Question: The buttons on my jqGrid won't show (back, forward, first page, last page, search, etc...).
Image:

Code:
'''
<h3><?php echo $title?></h3>
<?php $lastbids = SchedulesData::GetLatestBids(); print_r($lastbids);?>
<link rel="stylesheet" type="text/css" media="screen" href="website/lib/js/jqgrid/css/ui.jqgrid.css" />
<script src="website/lib/js/jqgrid/js/i18n/grid.locale-en.js" type="text/javascript"></script>
<script src="website/lib/js/jqgrid/js/jquery.jqGrid.min.js" type="text/javascript"></script>
<table id="grid"></table>
<div id="pager"></div>
<br />
<script type="text/javascript">
$("#grid").jqGrid({
url: 'website/schedules/schedulegrid',
datatype: 'json',
mtype: 'GET',
colNames: ['Code', 'Flight Num', 'Departure', 'Arrival', 'Aircraft', 'Distance', 'Route',
'Bid'],
colModel : [
{index: 'code', name : 'code', width: 40, sortable : true, align: 'center', search: 'true', searchoptions:{sopt:['eq','ne']}},
{index: 'flightnum', name : 'flightnum', width: 65, sortable : true, align: 'center', searchoptions:{sopt:['eq','ne']}},
{index: 'depicao', name : 'depicao', width: 60, sortable : true, align: 'center',searchoptions:{sopt:['eq','ne']}},
{index: 'arricao', name : 'arricao', width: 60, sortable : true, align: 'center',searchoptions:{sopt:['eq','ne']}},
{index: 'a.name', name : 'aircraft', width: 100, sortable : true, align: 'center',searchoptions:{sopt:['in']}},
{index: 'distance', name : 'distance', width: 100, sortable : true, align: 'center', searchoptions:{sopt:['lt','le','gt','ge']}},
{index: 'route', name : 'route', width: 100, sortable : true, align: 'center',searchoptions:{sopt:['in']}},
{index: '', name : '', width: 100, sortable : true, align: 'center', search: false}
],
pager: '#pager', rowNum: 25,
sortname: 'flightnum', sortorder: 'asc',
viewrecords: true, autowidth: true,
height: '100%'
});
jQuery("#grid").jqGrid('navGrid','#pager',
{edit:false,add:false,del:false,search:true,refresh:true},
{}, // edit
{}, // add
{}, //del
{multipleSearch:true} // search options
);
function showroute(schedule_id)
{
$('#jqmdialog').jqm({
ajax:'website/schedules/viewmap?type=schedule&id='+schedule_id
}).jqmShow();
}
function addbid(id)
{
$.post("http://website/schedules/addbid", { id: id },
function()
{
$("#grid").trigger("reloadGrid");
}
);
}
function removebid(id)
{
$.post("http://website/schedules/removebid", { id: id },
function()
{
$("#grid").trigger("reloadGrid");
}
);
}
</script>
'''
I looked at some other posts on stack overflow, but none of them seemed to work for me. How can I get the buttons to show up?
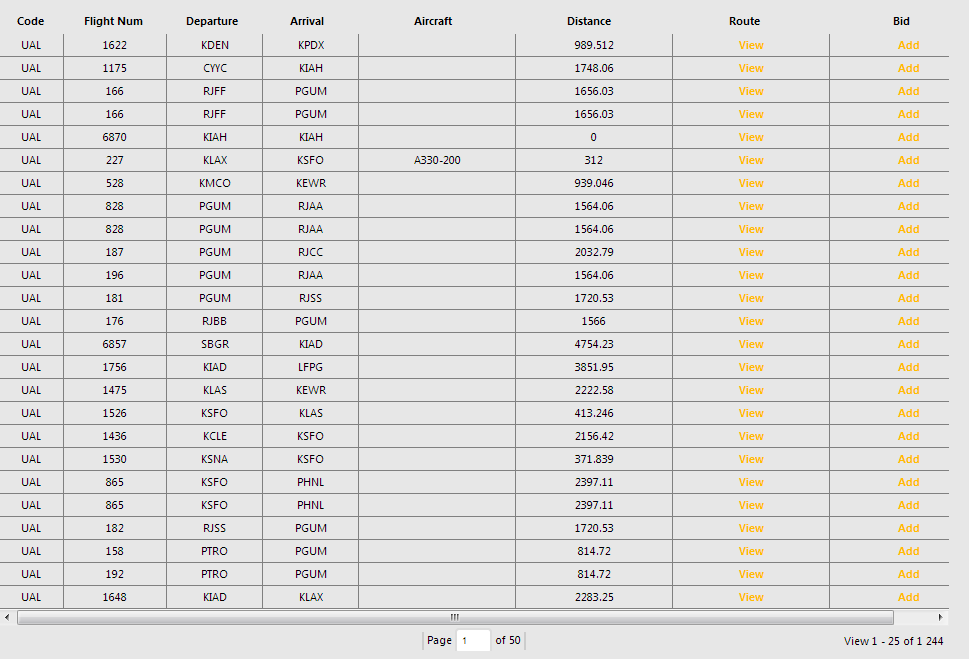
Answer: You have to include some jQuery UI CSS file. For example:
'''
<link rel="stylesheet" type="text/css"
href="http://ajax.googleapis.com/ajax/libs/jqueryui/1.10.3/themes/redmond/jquery-ui.css" />
'''
See example in <URL>.